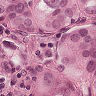
Metastatic tissue present: yes